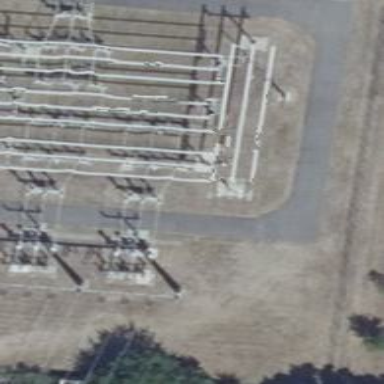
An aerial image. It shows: Power line with 3 cables. It uses busbar.